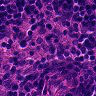
Metastatic tissue present: no